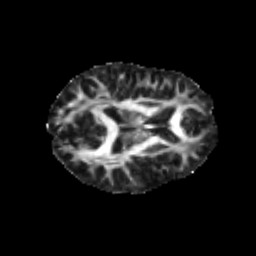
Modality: FA
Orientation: axial
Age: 23
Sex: male
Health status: healthy